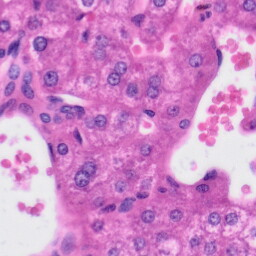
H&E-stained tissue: Liver